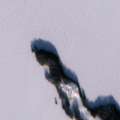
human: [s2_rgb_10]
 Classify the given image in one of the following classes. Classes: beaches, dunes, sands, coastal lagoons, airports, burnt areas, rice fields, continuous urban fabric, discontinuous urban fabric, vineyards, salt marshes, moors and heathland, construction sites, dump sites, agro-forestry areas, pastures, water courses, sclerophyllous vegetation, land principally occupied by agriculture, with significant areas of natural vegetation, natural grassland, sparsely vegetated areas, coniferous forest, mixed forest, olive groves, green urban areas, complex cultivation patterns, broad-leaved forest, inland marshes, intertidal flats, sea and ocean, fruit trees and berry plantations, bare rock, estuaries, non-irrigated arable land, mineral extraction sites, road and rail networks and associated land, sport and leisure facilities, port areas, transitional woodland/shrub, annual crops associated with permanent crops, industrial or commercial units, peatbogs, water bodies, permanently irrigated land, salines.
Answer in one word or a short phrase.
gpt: land principally occupied by agriculture, with significant areas of natural vegetation, water bodies